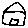
Label: house